Question: Details:

Basically there are 2 MYSQL tables (contacts and transactions) and need to get contactid on the basis of two conditions
1. Get all the contacts (contactid) where there is no transaction at all
2. Get only those contacts who has one or more transactions but all of them are with Cancel status.
Help!?
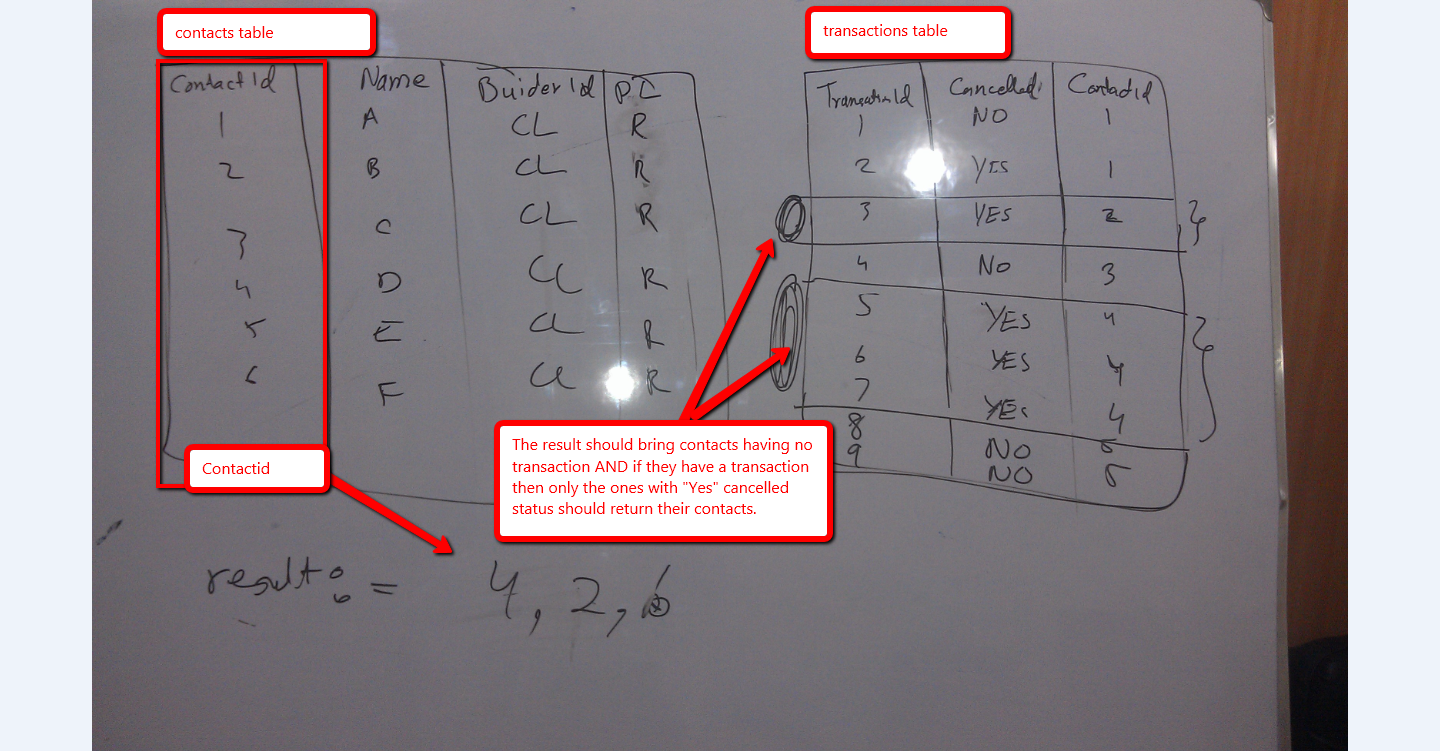
Answer: You can actually accomplish this with a simple LEFT join... and look for NULL (not found). By doing a left-join, it gets all records from the left table regardless of a match on the right. So, if we set the join condition to your transactions table SPECIFICALLY for Cancelled = "No", and we FIND a match, ignore that from the result set. If there are no records in transactions, OR all of them are set to Cancelled = "Yes", they are excluded from the join condition and will thus be considered "none found"
'''
select
c.ContactID
from
Contacts c
LEFT JOIN Transactions t
on c.ContactID = t.ContactID
AND t.Cancelled = "yes"
where
t.contactID is null
'''